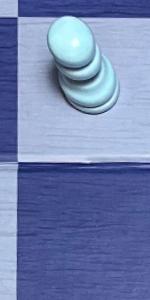
Label: Empty